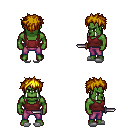
a pixel art fantasy rpg character, male body template, orc, green skin, maroon pirate shirt, magenta pants, blonde bedhead hairstyle, white slippers, dagger, four views (front, back, left, right), 2x2 character sprite sheet, small pixel art, hard edges, no anti-aliasing